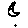
Label: moon